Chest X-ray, PA view. Patient: 36 years old, sex F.
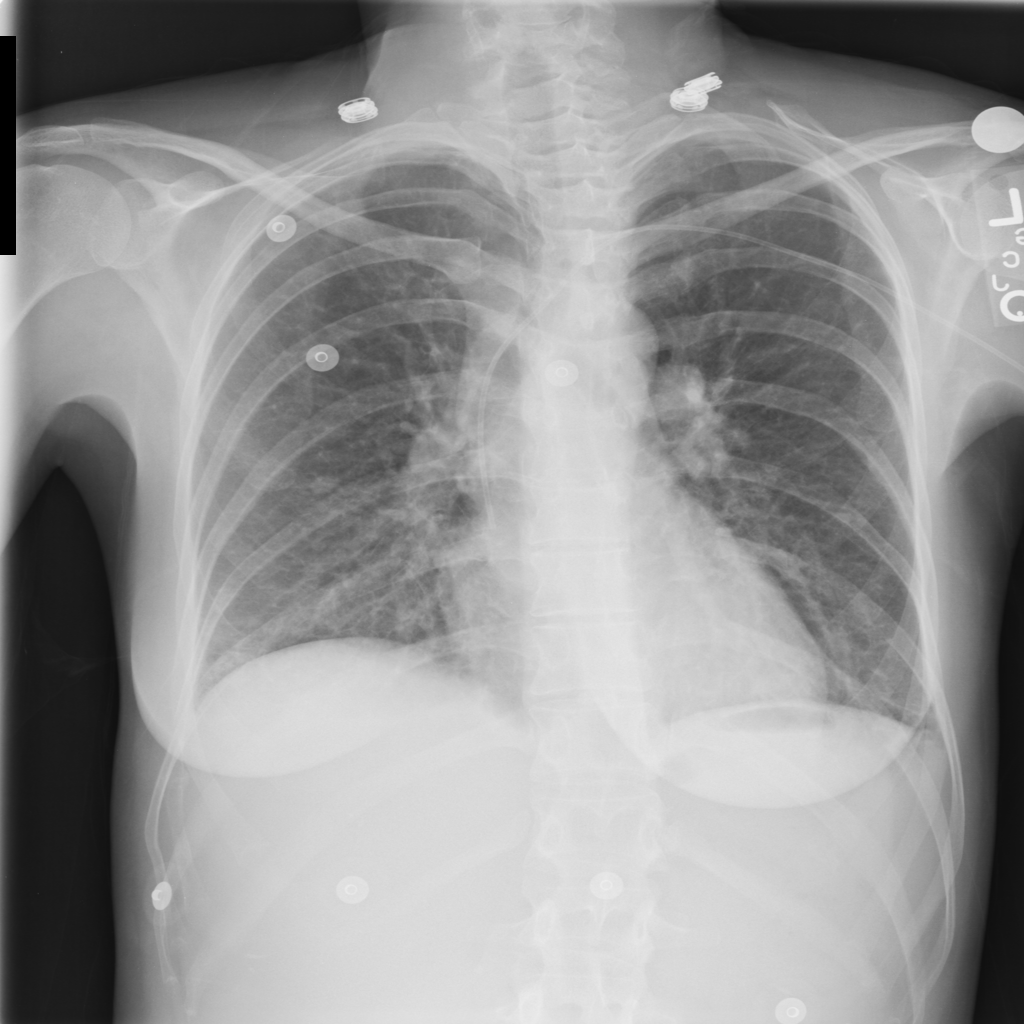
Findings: No Finding